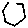
Label: hexagon